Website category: sports
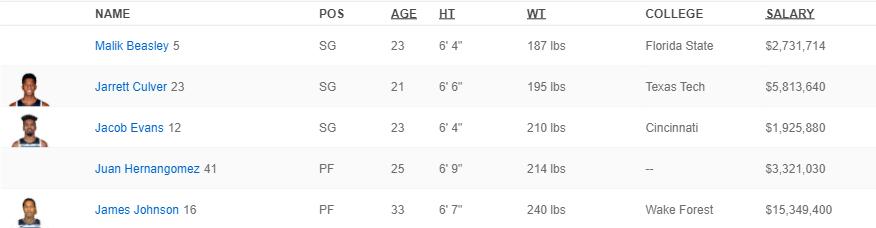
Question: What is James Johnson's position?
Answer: PF

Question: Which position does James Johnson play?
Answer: PF

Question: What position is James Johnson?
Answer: PF

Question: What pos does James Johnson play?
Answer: PF

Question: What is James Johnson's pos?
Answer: PF

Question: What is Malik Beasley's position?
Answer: SG

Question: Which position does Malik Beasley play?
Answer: SG

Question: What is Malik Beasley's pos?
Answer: SG

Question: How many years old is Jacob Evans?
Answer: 23

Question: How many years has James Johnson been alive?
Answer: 33

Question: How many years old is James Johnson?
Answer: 33

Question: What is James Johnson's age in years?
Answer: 33

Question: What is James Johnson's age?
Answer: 33

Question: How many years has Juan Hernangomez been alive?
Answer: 25

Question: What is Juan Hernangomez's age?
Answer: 25

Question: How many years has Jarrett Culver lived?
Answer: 21

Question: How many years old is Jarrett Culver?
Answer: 21

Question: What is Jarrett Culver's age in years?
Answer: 21

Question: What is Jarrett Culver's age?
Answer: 21

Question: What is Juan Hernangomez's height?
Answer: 6' 9"

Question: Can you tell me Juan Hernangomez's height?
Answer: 6' 9"

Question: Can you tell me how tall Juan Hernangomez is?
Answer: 6' 9"

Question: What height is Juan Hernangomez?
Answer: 6' 9"

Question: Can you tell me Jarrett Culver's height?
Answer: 6' 6"

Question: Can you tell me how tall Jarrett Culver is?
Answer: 6' 6"

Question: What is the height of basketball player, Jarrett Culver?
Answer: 6' 6"

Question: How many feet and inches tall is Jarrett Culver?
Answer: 6' 6"

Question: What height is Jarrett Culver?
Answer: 6' 6"

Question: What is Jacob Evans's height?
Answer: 6' 4"

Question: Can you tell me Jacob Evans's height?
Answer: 6' 4"

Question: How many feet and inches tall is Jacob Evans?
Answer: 6' 4"

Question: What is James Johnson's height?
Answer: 6' 7"

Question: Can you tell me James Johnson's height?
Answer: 6' 7"

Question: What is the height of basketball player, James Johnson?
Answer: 6' 7"

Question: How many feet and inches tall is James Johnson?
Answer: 6' 7"

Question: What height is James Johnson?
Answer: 6' 7"

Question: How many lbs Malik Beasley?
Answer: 187 lbs

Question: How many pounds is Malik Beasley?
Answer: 187 lbs

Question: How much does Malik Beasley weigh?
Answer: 187 lbs

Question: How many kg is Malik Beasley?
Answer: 187 lbs

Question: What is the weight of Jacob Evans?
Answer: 210 lbs

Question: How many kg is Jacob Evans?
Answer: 210 lbs

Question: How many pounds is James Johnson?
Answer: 240 lbs

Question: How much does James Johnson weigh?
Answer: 240 lbs

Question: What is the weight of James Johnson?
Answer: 240 lbs

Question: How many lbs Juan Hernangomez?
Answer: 214 lbs

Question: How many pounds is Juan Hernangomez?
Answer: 214 lbs

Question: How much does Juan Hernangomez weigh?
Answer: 214 lbs

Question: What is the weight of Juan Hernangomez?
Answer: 214 lbs

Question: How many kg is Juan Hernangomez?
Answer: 214 lbs

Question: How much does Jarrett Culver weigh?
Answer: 195 lbs

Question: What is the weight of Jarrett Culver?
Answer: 195 lbs

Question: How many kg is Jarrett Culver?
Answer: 195 lbs

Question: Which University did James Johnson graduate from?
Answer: Wake Forest

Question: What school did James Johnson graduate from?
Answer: Wake Forest

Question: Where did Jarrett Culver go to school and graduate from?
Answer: Texas Tech

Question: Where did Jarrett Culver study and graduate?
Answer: Texas Tech

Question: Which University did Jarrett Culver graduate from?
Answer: Texas Tech

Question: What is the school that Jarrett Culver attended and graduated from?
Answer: Texas Tech

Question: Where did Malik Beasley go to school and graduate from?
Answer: Florida State

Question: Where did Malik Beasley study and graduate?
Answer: Florida State

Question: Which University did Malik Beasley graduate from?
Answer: Florida State

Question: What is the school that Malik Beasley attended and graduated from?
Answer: Florida State

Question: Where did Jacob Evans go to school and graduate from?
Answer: Cincinnati